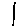
Label: line